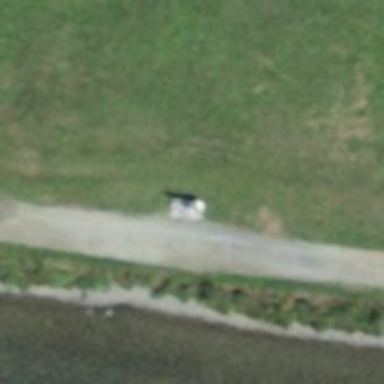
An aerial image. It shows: Bench for seating.